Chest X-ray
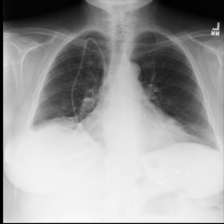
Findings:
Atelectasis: positive
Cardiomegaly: negative
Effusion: negative
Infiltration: negative
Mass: negative
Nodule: positive
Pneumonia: negative
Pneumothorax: negative
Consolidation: negative
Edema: negative
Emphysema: negative
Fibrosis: negative
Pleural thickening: negative
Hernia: negative